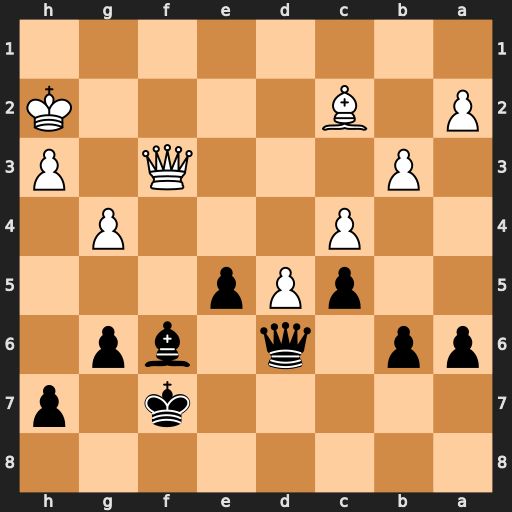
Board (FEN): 8/5k1p/pp1q1bp1/2pPp3/2P3P1/1P3Q1P/P1B4K/8
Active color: b
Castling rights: -
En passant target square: -
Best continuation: e4+ Qg3 Be5 Qxe5 Qxe5+